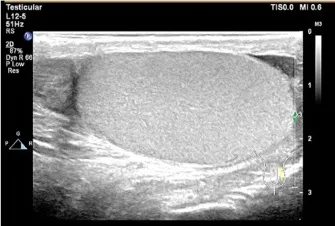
Ultrasound image of the testis. Ultrasound image of the left testis.
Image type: radiology (ultrasound)